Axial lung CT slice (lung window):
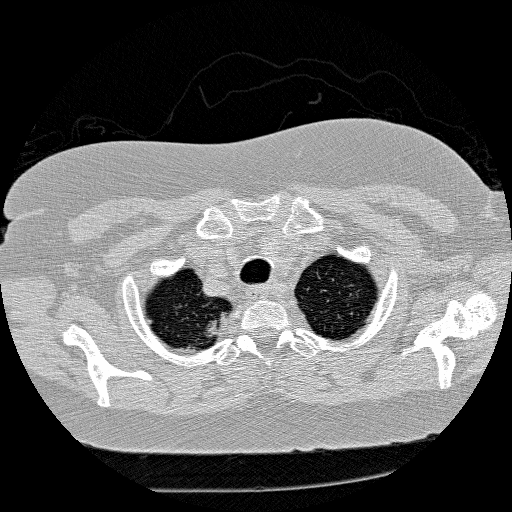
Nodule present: no